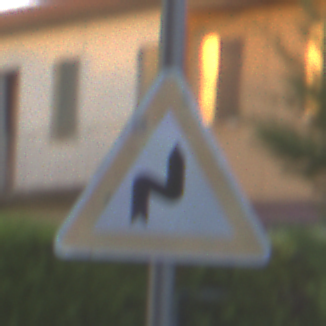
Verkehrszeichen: DoppelkurveRechts
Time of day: SunriseSunset
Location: Outdoor (Urban)
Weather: Clear
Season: NotSpecified
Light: Natural